Question: How to add a button,this button bottom of screen and top of listview?
like this

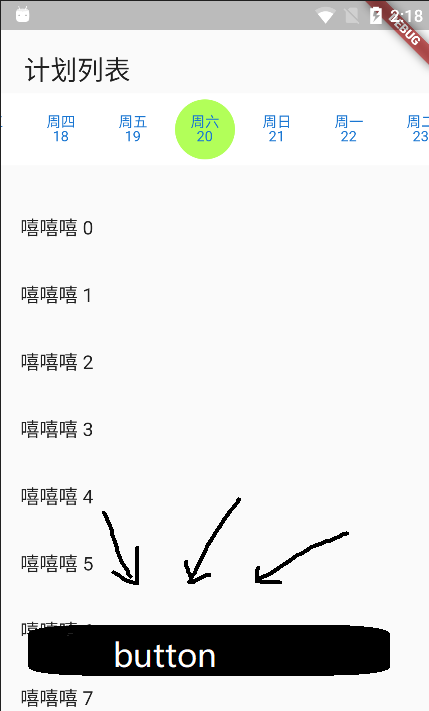
Answer: You can just do it using 'Stack' widget.
'''
import 'package:flutter/material.dart';
void main() {
runApp(MyApp());
}
class MyApp extends StatelessWidget {
@override
Widget build(BuildContext context) {
return MaterialApp(
title: 'Flutter Demo',
theme: ThemeData(
primarySwatch: Colors.blue,
visualDensity: VisualDensity.adaptivePlatformDensity,
),
home: MyHomePage(title: 'Flutter Demo Home Page'),
);
}
}
class MyHomePage extends StatefulWidget {
MyHomePage({Key key, this.title}) : super(key: key);
final String title;
@override
_MyHomePageState createState() => _MyHomePageState();
}
class _MyHomePageState extends State<MyHomePage> {
@override
void initState() {
super.initState();
}
@override
Widget build(BuildContext context) {
return Scaffold(
appBar: AppBar(
title: Text(widget.title),
),
body: _buildBody(),
);
}
Widget _buildBody() {
return Stack(
children: <Widget>[
ListView.builder(
itemCount: 50,
itemBuilder: (context, index) {
return Container(
height: 30,
padding: EdgeInsets.symmetric(horizontal: 20),
child: Text('$index'),
);
},
),
Align(
alignment: Alignment.bottomCenter,
child: Container(
margin: EdgeInsets.symmetric(horizontal: 20, vertical: 40),
width: double.infinity,
child: FlatButton(
child: Text('FlatButton', style: TextStyle(fontSize: 24)),
onPressed: () => {},
color: Colors.green,
textColor: Colors.white,
),
),
),
],
);
}
}
'''